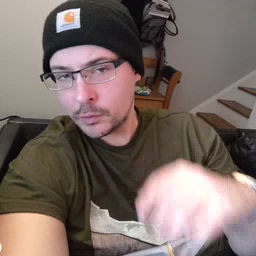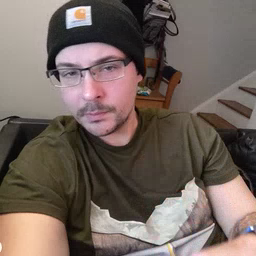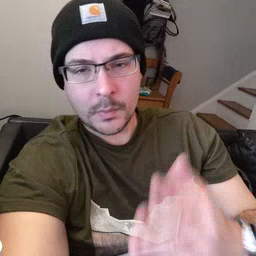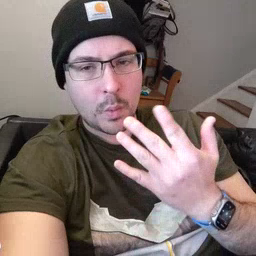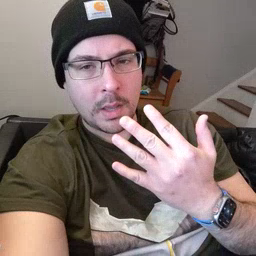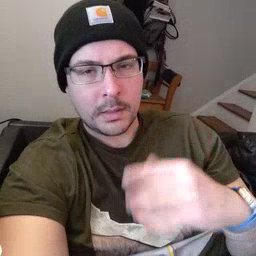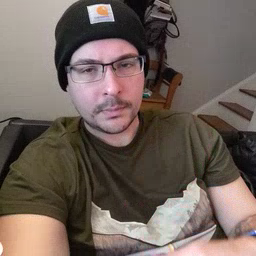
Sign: wait